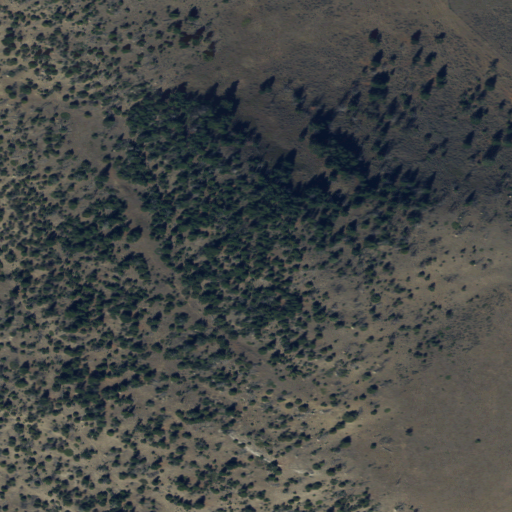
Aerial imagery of ridge(s) in Montana named Finnegan Ridge containing shrub and evergreen forest